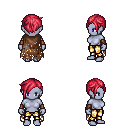
a pixel art fantasy rpg character, female body template, dark elf, purple skin, brown tattered cape, gold greaves, ruby red pixie cut hairstyle, cloth bracers, four views (front, back, left, right), 2x2 character sprite sheet, small pixel art, hard edges, no anti-aliasing